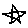
Label: star